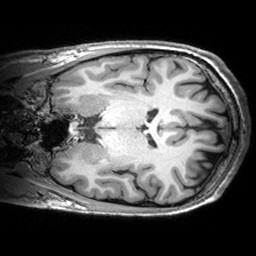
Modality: T1w
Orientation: coronal
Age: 25
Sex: male
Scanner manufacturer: siemens
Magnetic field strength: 3 T
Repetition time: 2.53 s
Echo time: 0.00299 s